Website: bh-photo
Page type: cross-sells
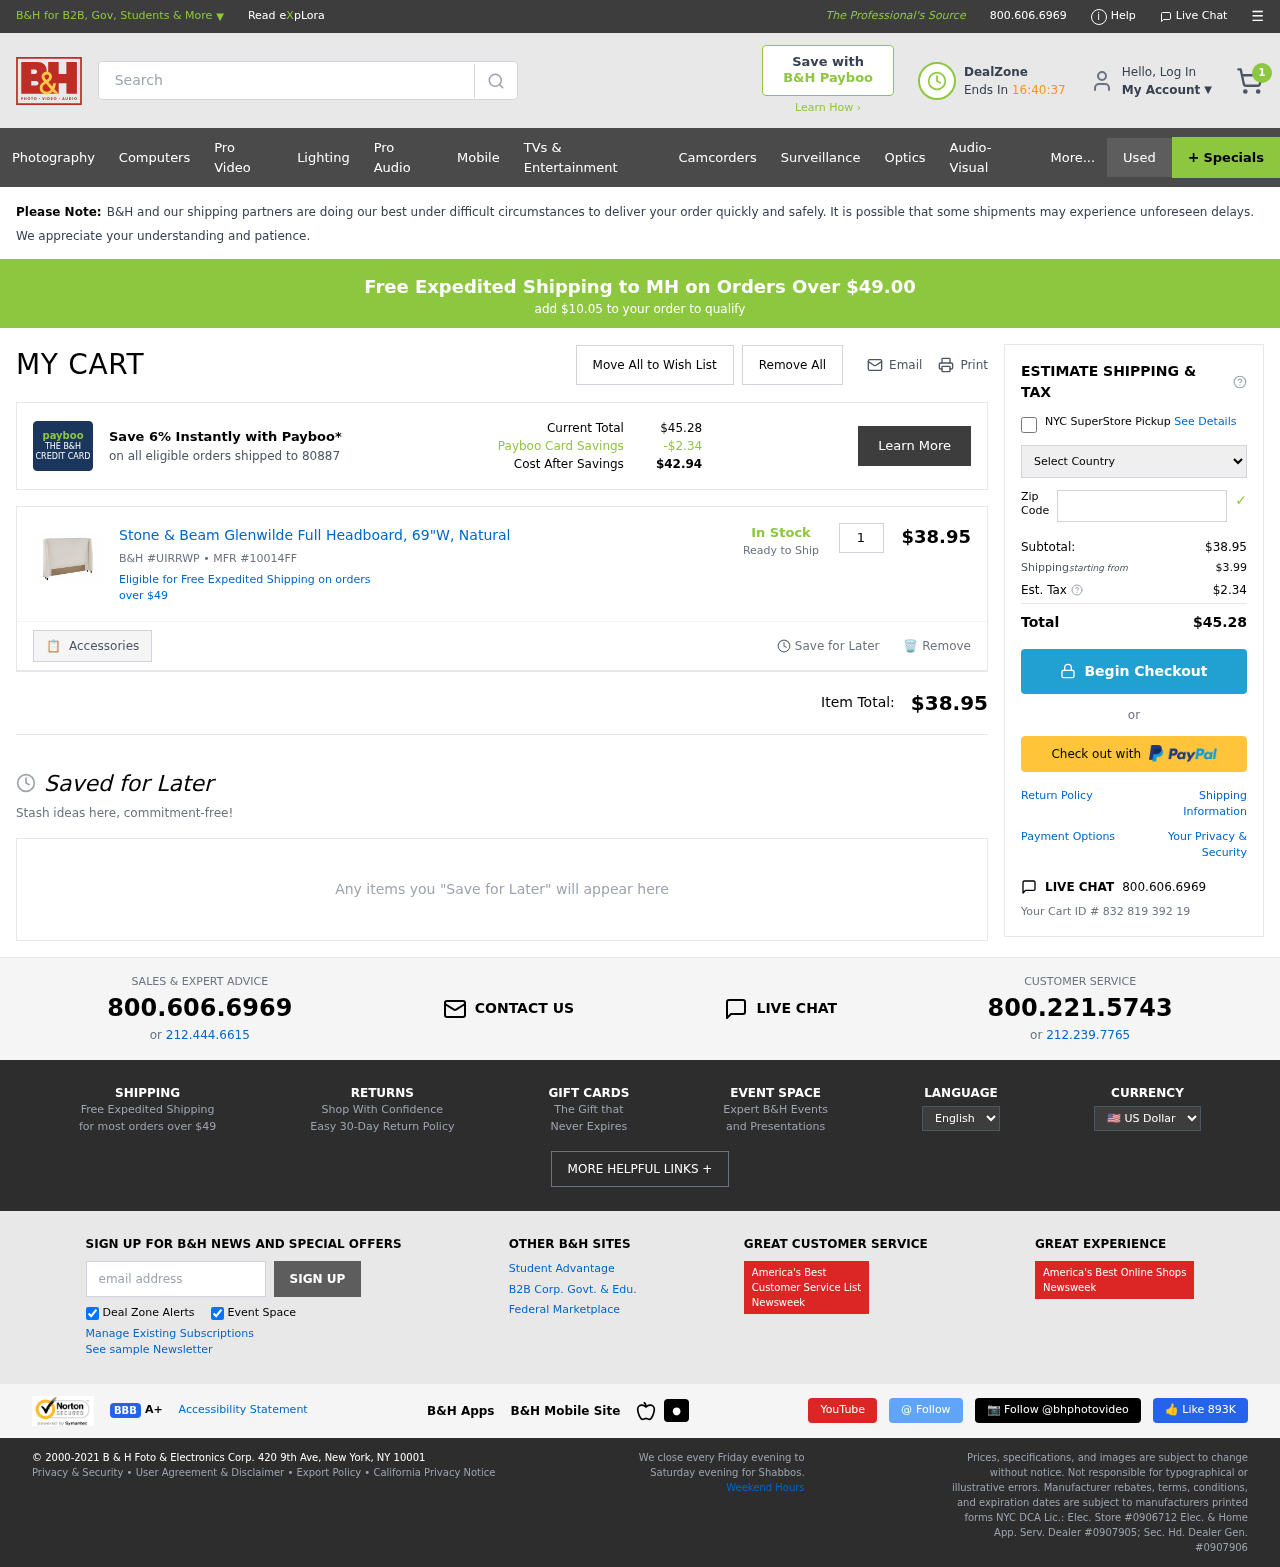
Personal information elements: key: PII_COUNTRY
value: United States
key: PII_POSTCODE
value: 80887
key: PII_STATE
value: MH
Product elements: key: PRODUCT1_NAME
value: Stone & Beam Glenwilde Full Headboard, 69"W, Natural
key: PRODUCT1_PRICE
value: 38.95
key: PRODUCT1_QUANTITY
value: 1
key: PRODUCT1_SKU
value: B&H #UIRRWP
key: PRODUCT1_MFR
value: MFR #10014FF
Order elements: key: ORDER_NUM_ITEMS
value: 1
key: SHIPPING_THRESHOLD_REMAINING
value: $10.05
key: ORDER_TOTAL
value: $45.28
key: ORDER_SUBTOTAL
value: $38.95
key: ORDER_SHIPPING_COST
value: $3.99
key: ORDER_TAX
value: $2.34
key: ORDER_ID
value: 832 819 392 19
Search elements: key: HEADER_SEARCH
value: Search
Other elements: key: PAYBOO_SAVINGS
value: -$2.34
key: COST_AFTER_SAVINGS
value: $42.94